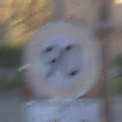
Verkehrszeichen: Geschwindigkeit90
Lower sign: Entfernungsangaben2
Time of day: SunriseSunset
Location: Outdoor (Urban)
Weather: PartlyCloudy
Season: NotSpecified
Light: Natural